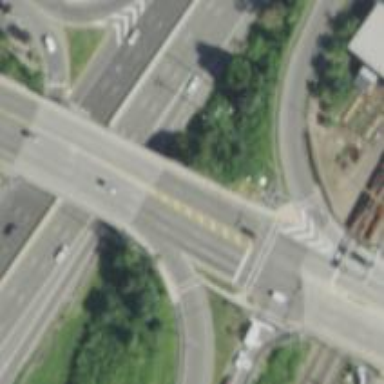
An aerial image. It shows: Trunk link highway.